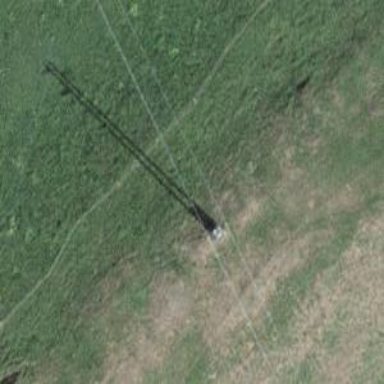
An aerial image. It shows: Utility pole as the man-made structure.